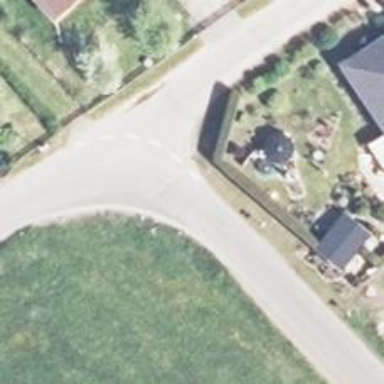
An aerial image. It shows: Asphalt road classified as tertiary.